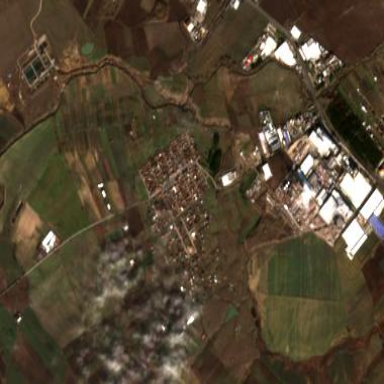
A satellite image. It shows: Industrial area with various works.